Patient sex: F
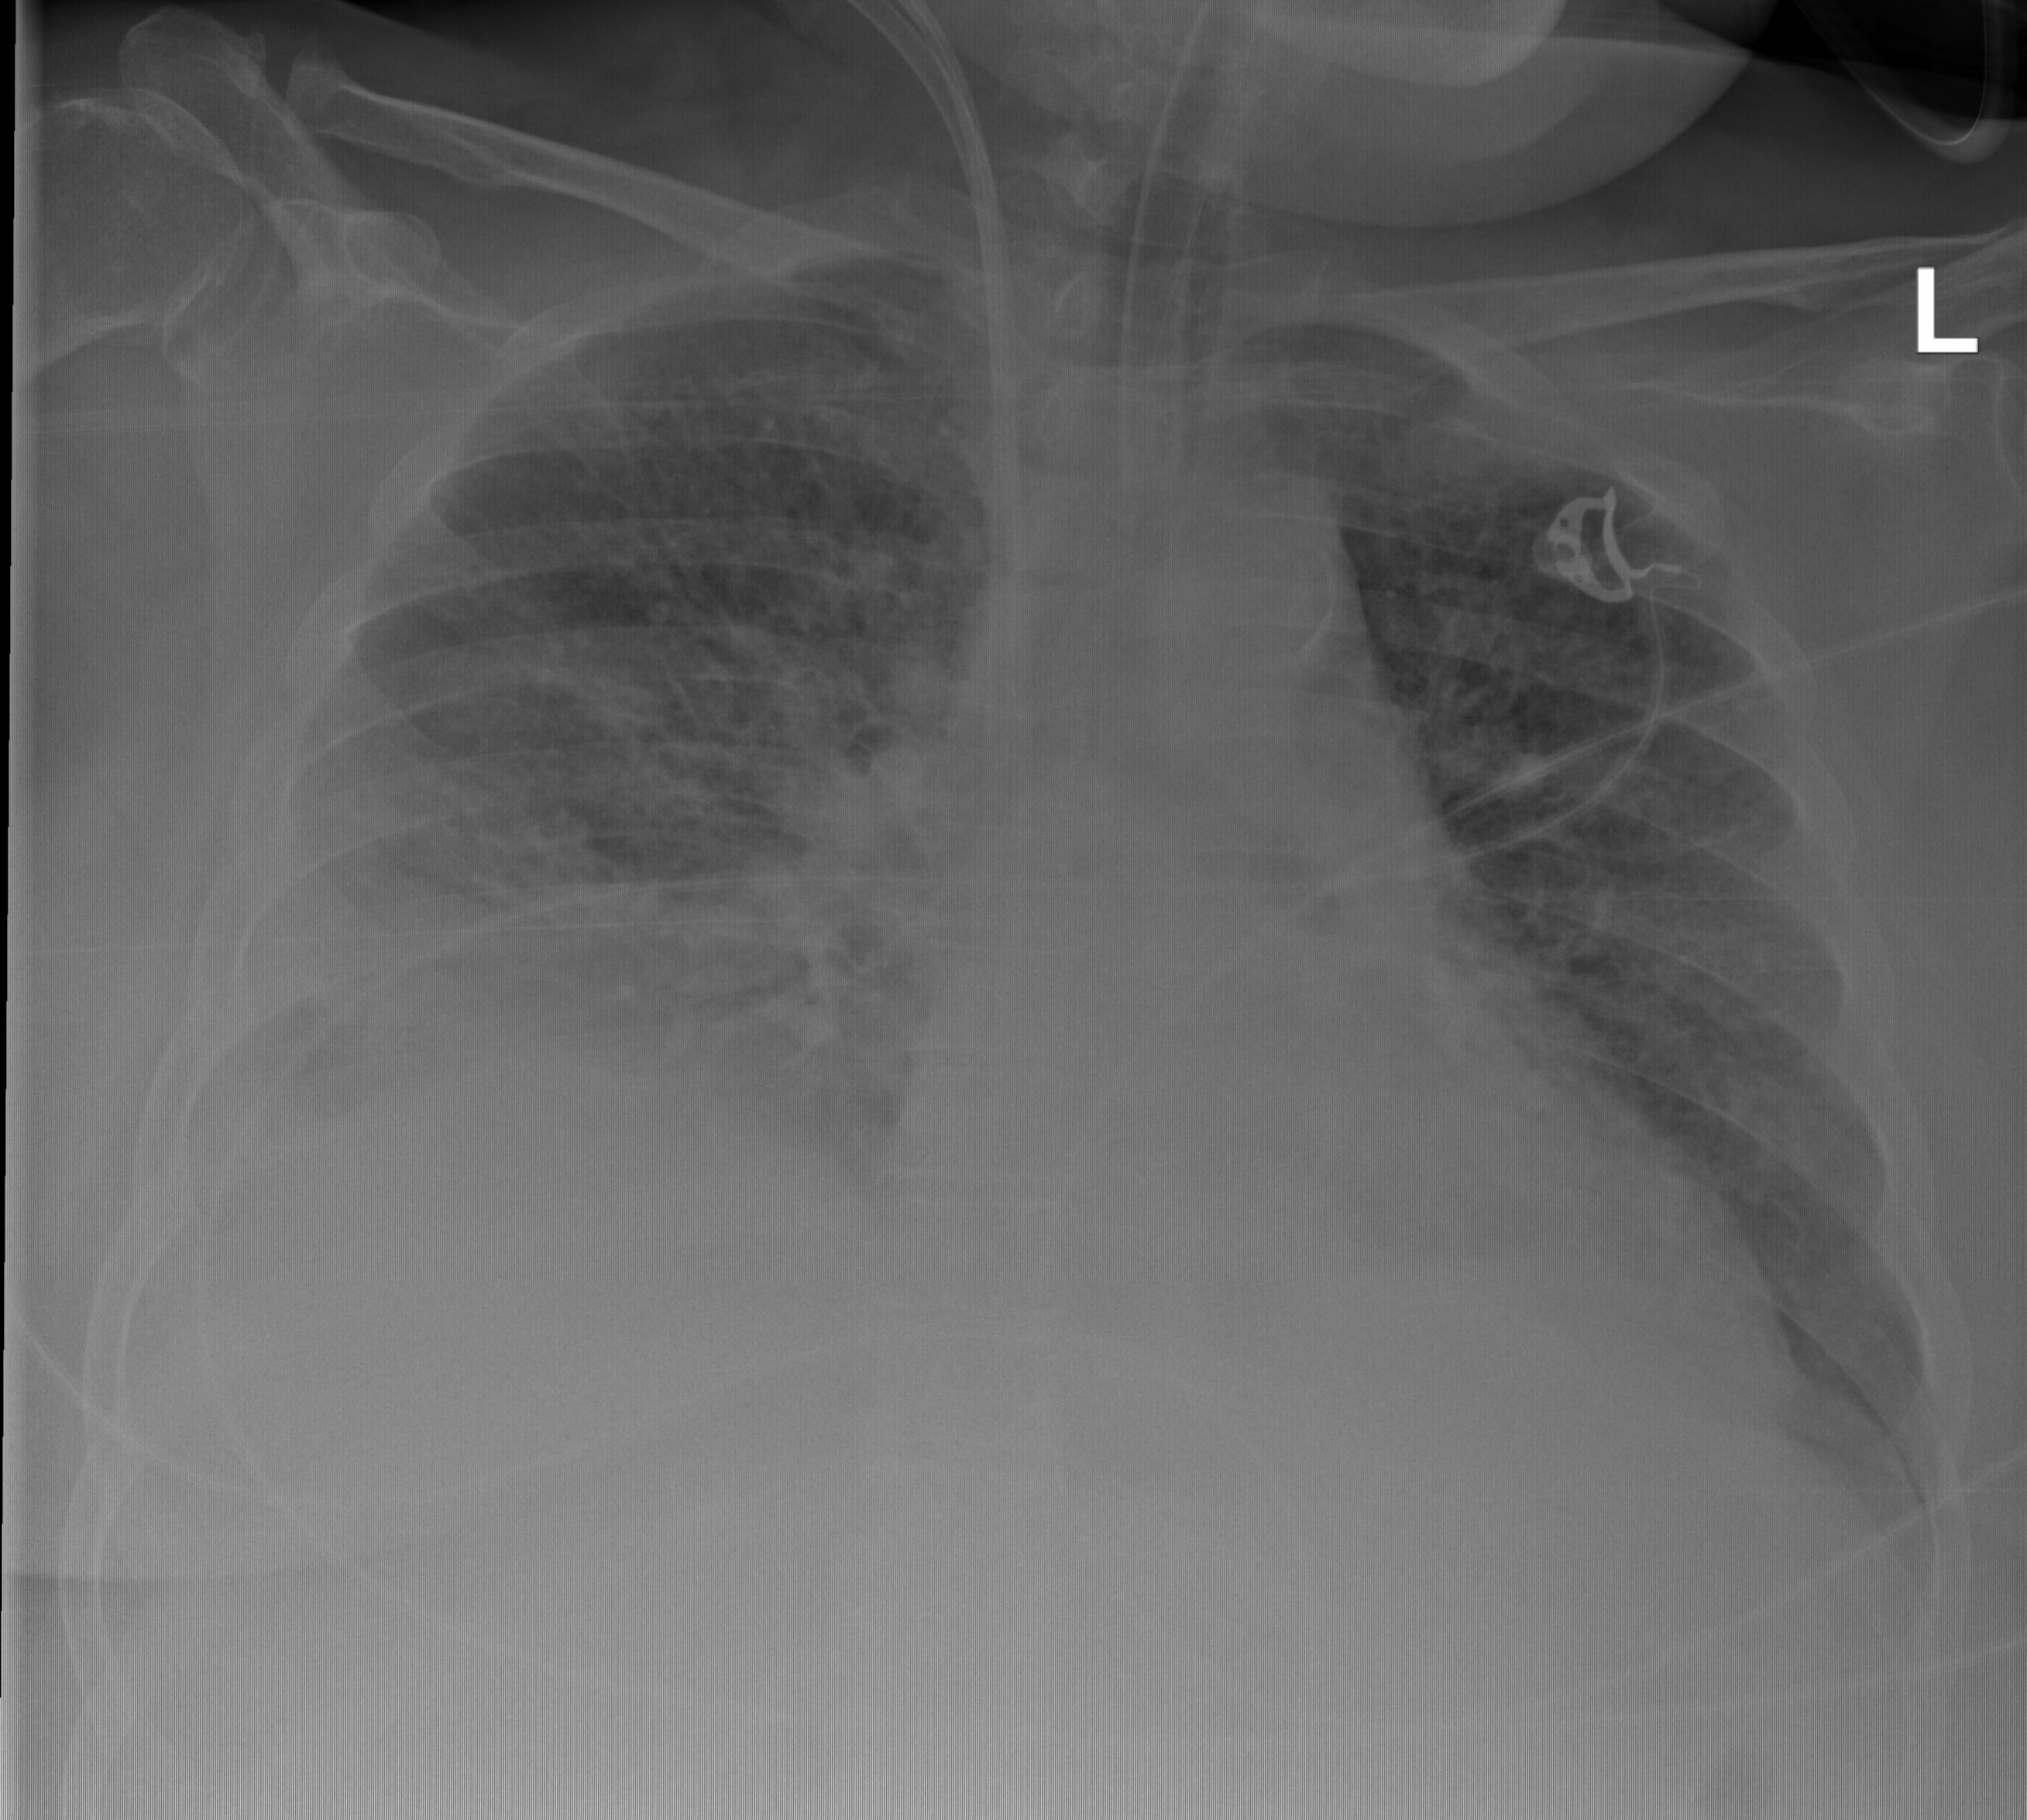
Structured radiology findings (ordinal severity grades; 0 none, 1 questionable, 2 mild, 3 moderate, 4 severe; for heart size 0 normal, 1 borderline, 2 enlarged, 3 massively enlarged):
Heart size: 2
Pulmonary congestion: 2
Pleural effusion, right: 2
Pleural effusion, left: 0
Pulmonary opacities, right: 4
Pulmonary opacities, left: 0
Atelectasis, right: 3
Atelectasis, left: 2